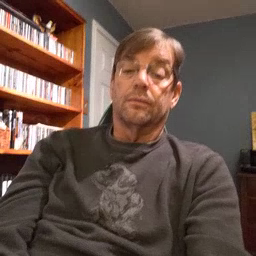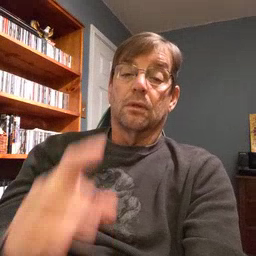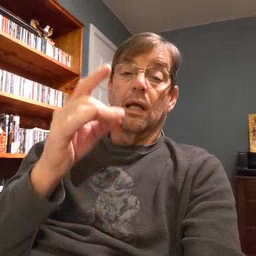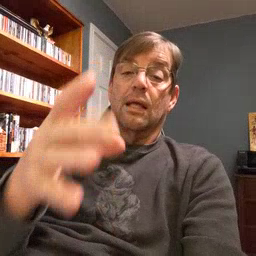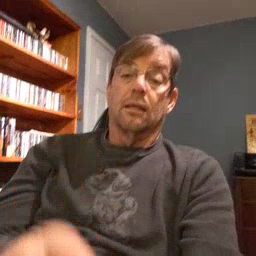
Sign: hate